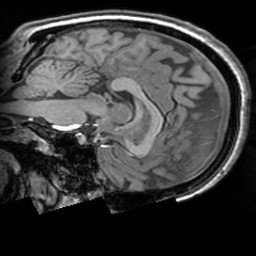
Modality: T1w
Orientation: sagittal
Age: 23
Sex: female
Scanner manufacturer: siemens
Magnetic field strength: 3 T
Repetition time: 1.63 s
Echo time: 0.00311 s